Question: Using interface builder you can select the corners an object should stick to when resizing. How can you do this programatically?

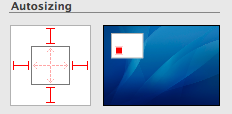
Answer: See the <URL>.